Question: So my problem is that I want to change my '<div>' background-color and my '<h4>' to 'red', either I mouse in a '<div>' or '<h4>'.

This is my html (without unnecessary classes).
'''
<div>
<a href="#"><div><span class="icon-bubbles3"></span></div></a>
<a href="#"><h4>News</h4></a>
<p>Lorem ipsum dolor sit amet, consectetur adipisicing elit, sed do eiusmod tempor incididunt ut labore et dolore magna aliqua.</p>
</div>
'''
So I've been trying to apply 'h4:hover {color: red}' then I wanted to target also also my '<div>' while hovering '<h4>', but there is no something like "parent selector" to target my div. So how can i do this? (I don't want to wrap either '<div>' and '<h4>' with '<a>' tag).
Thanks!
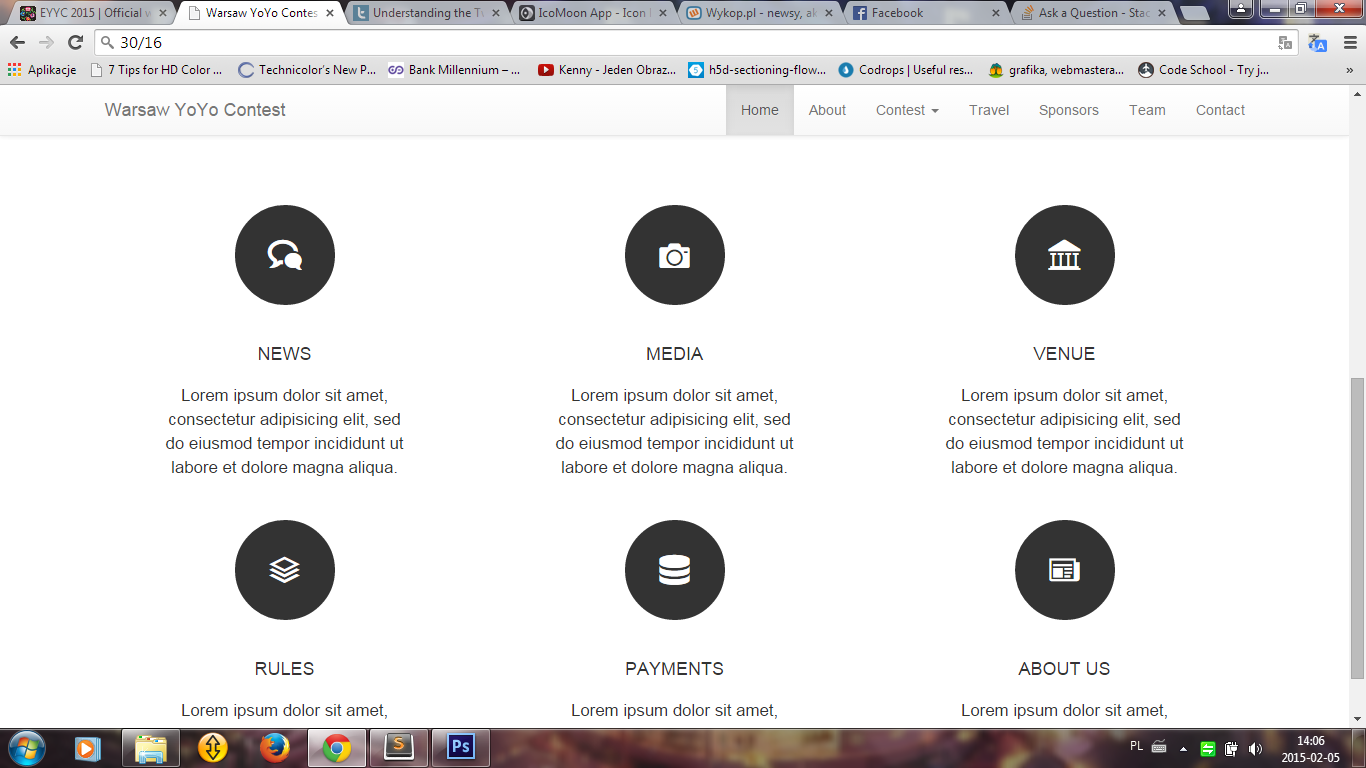
Answer: First of all you need a class on your outer-most div in order to be able to directly reference this without also referencing the "inner div":
'''
<div class="mydiv">
<a href="#"><div><span class="icon-bubbles3"></span></div></a>
<a href="#"><h4>News</h4></a>
<p>Lorem ipsum dolor sit amet, consectetur adipisicing elit, sed do eiusmod tempor incididunt ut labore et dolore magna aliqua.</p>
</div>
'''
Then you can call:
'''
.mydiv:hover div {
background-color:red;
}
.mydiv:hover h4 {
color:red;
}
'''